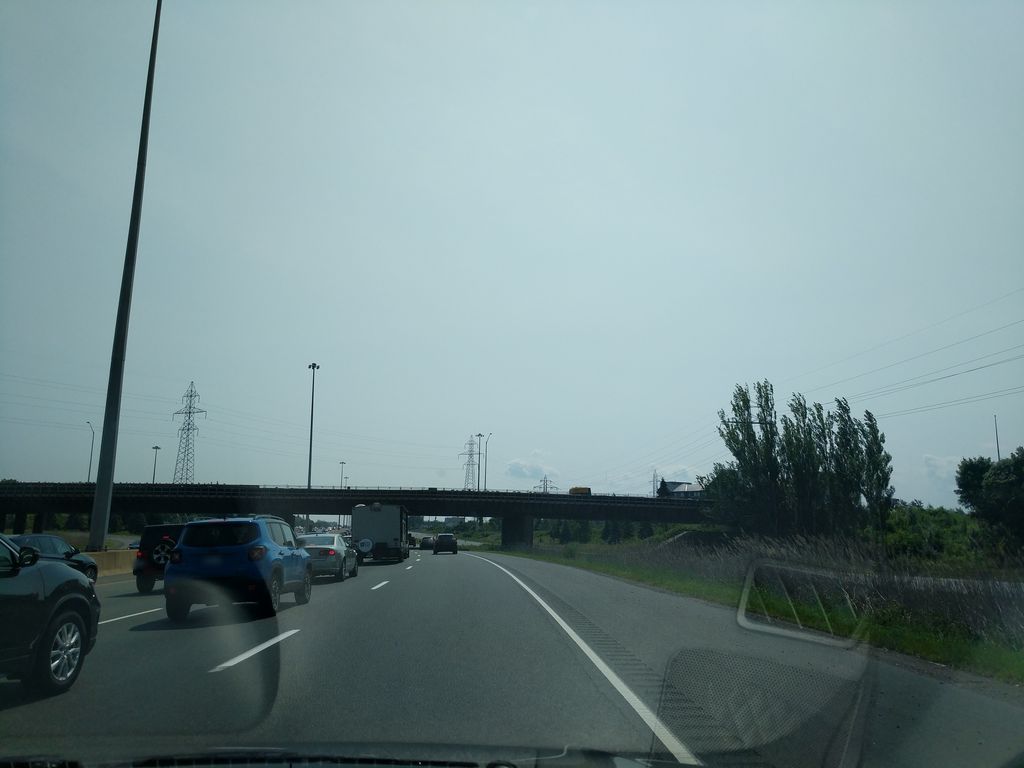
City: hamilton